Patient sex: M
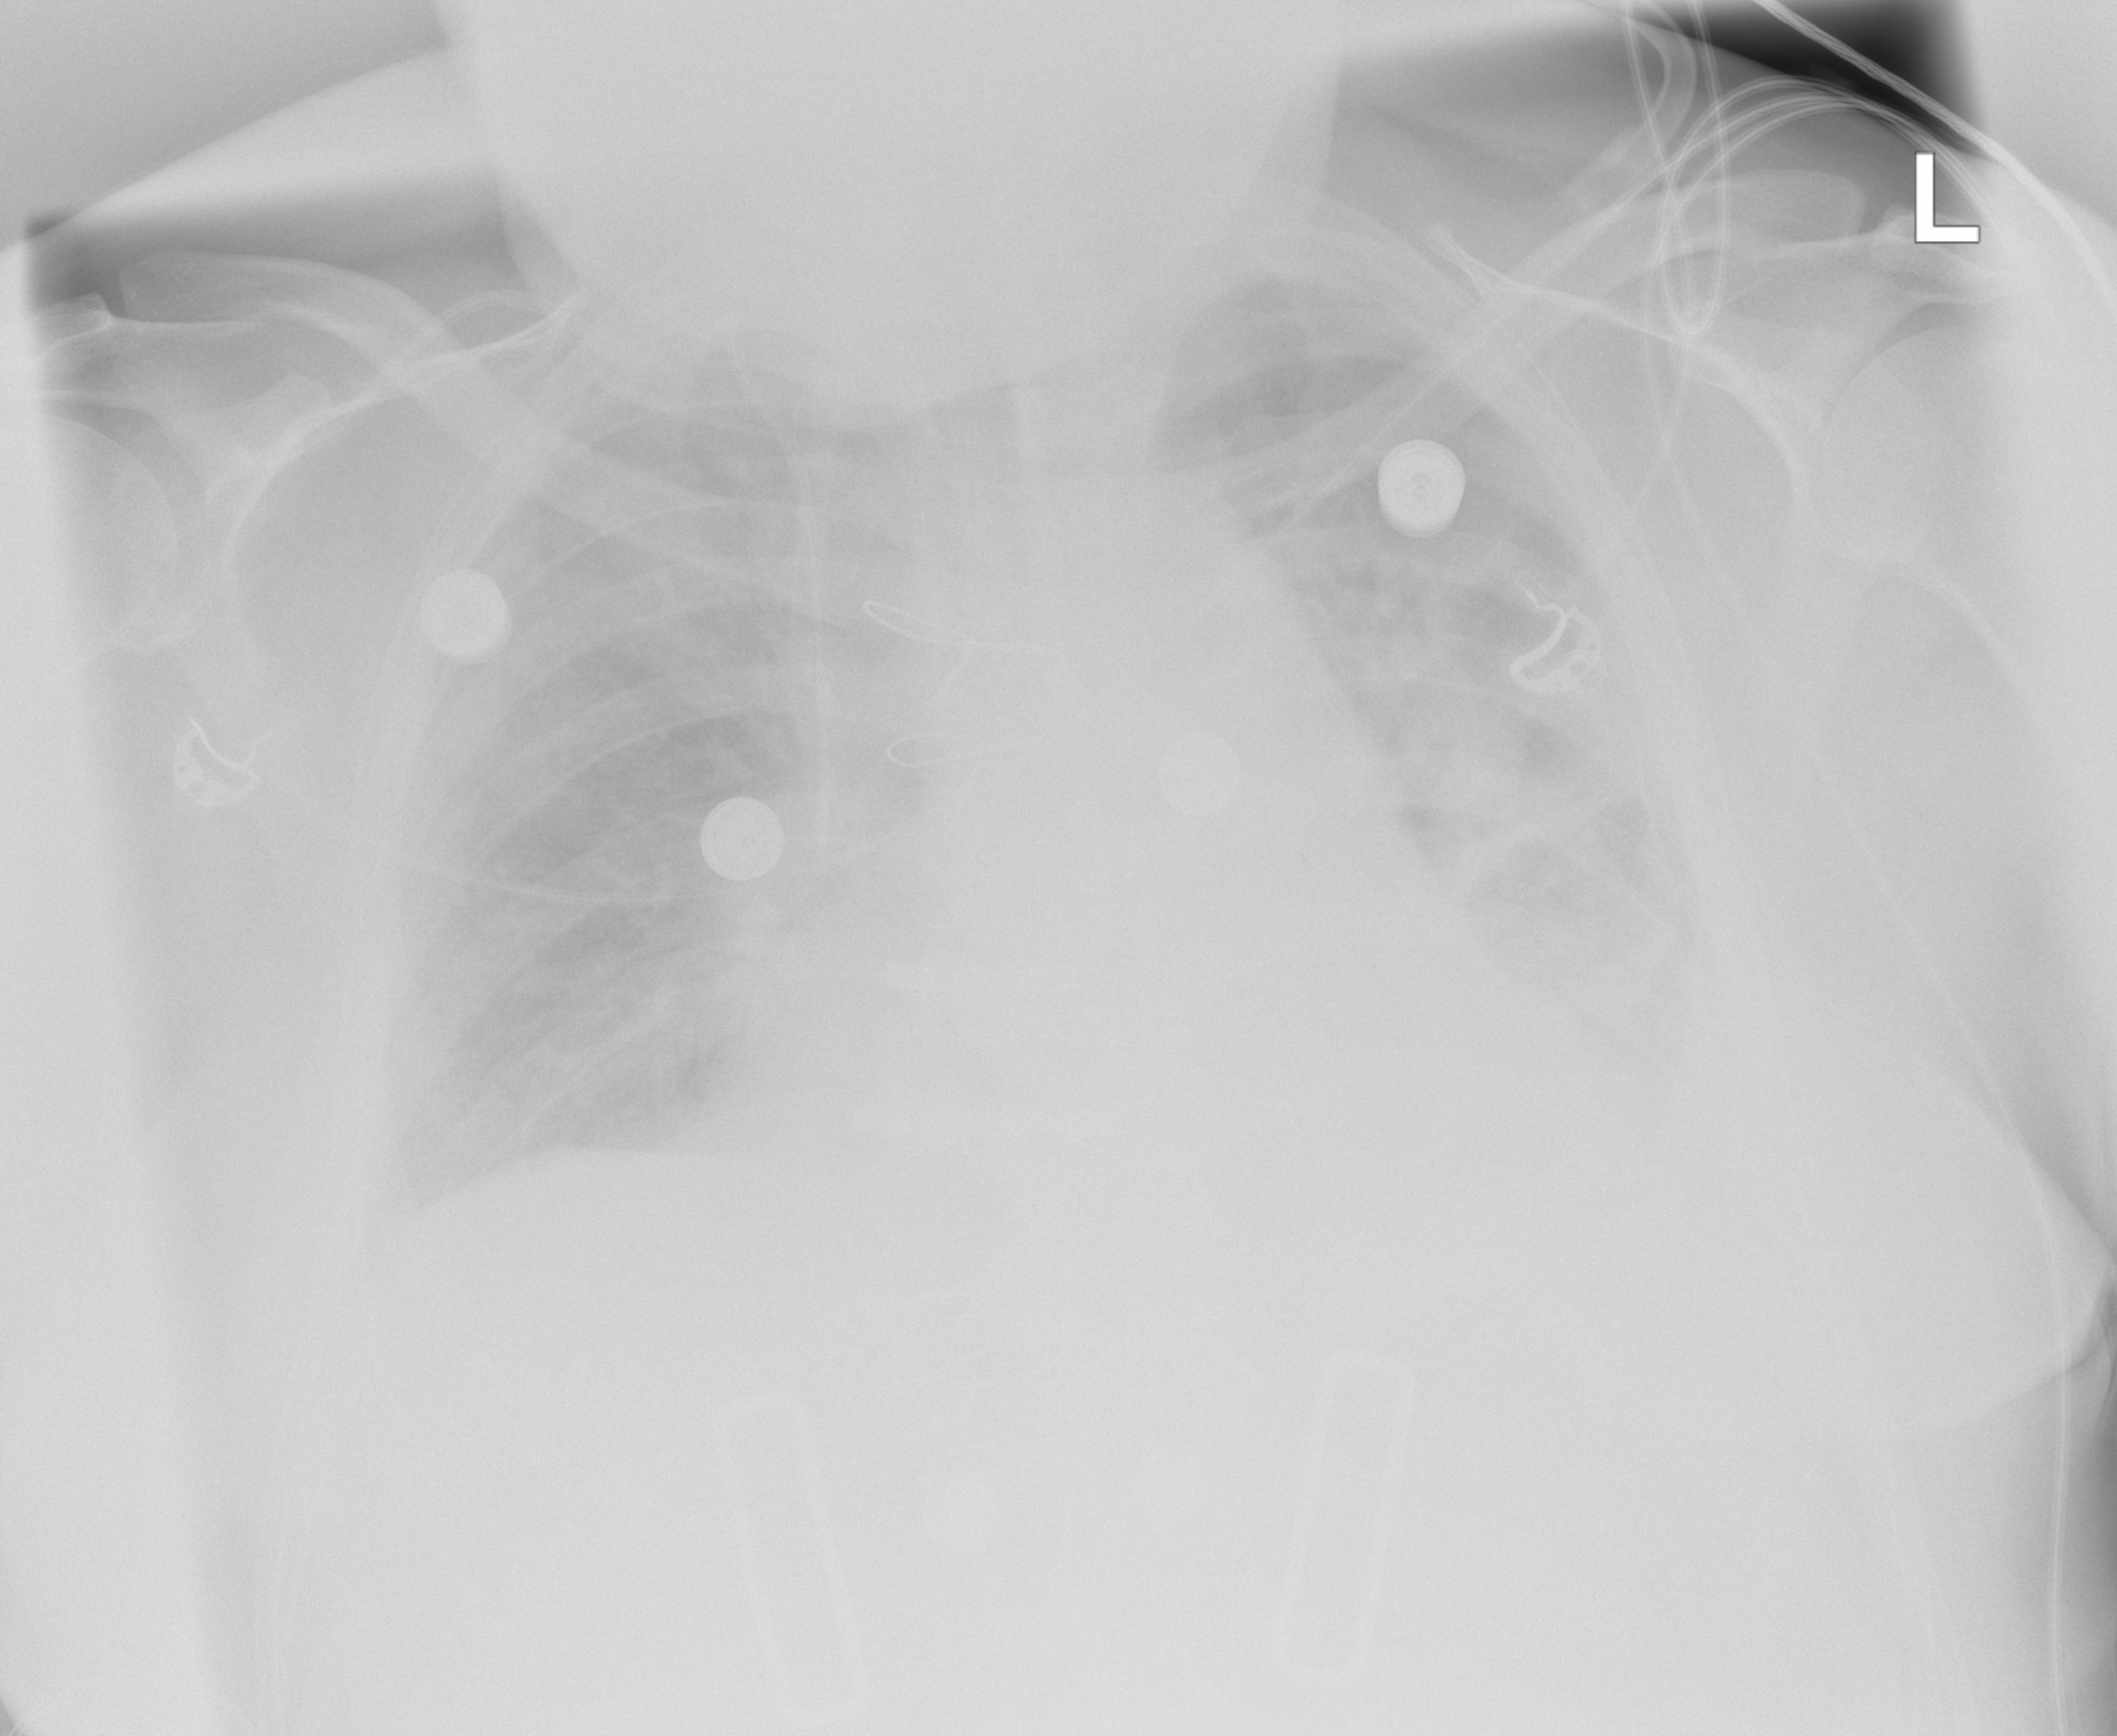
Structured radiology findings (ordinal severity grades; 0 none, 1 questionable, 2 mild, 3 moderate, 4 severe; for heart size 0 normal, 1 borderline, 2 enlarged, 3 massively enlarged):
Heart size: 2
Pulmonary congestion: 2
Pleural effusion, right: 1
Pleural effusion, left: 2
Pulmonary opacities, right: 0
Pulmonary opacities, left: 2
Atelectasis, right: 0
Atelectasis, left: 2